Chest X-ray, PA view. Patient: 60 years old, sex M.
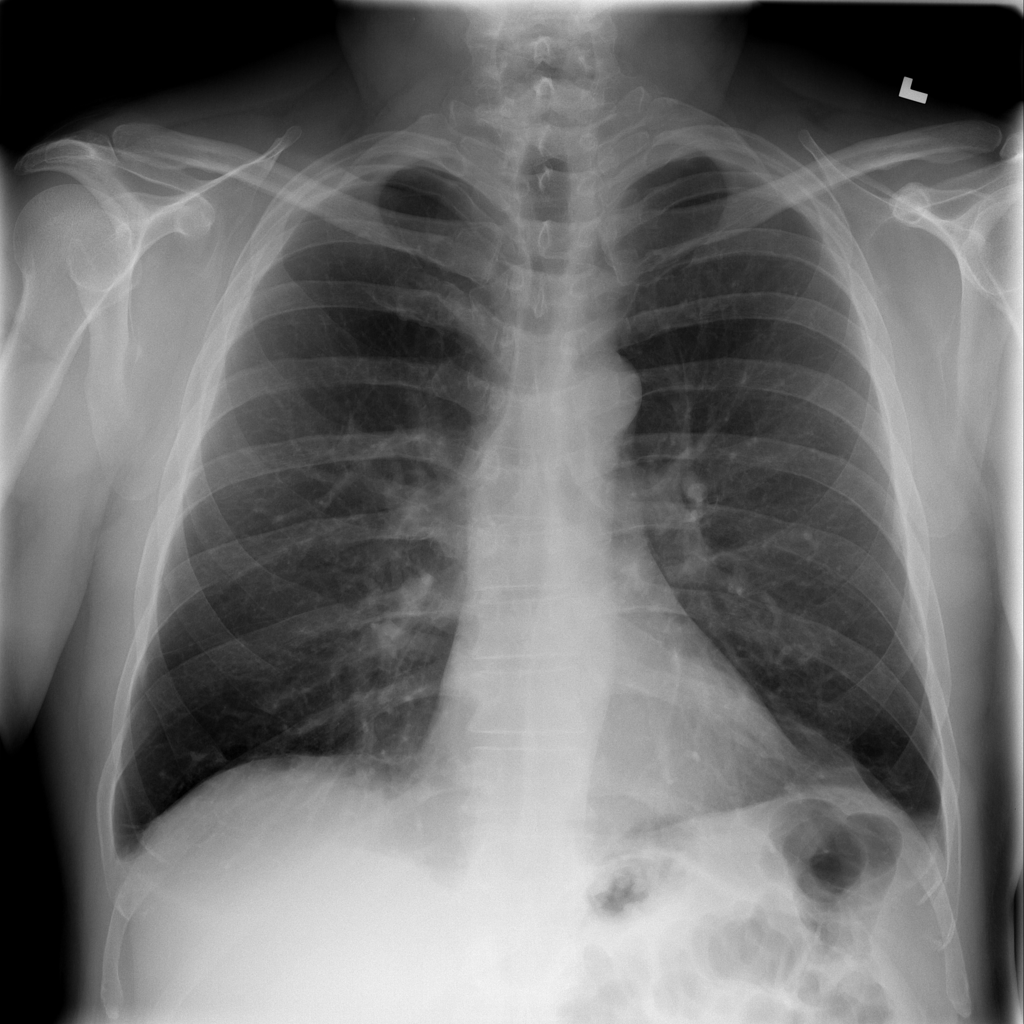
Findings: Infiltration